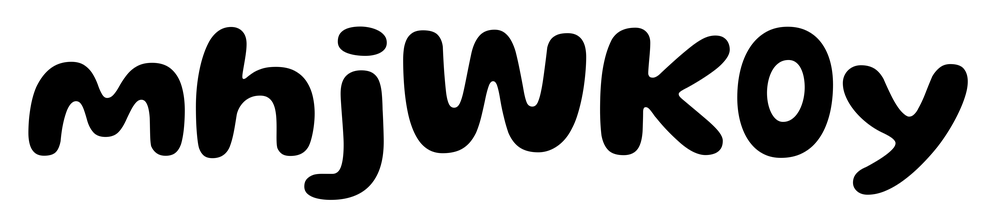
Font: Gluten_SemiBold